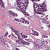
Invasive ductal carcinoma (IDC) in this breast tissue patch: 1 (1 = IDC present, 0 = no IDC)